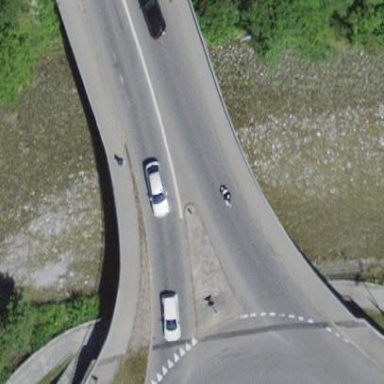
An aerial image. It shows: Man-made bridge.